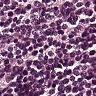
Metastatic tissue present: no